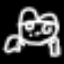
Label: frog